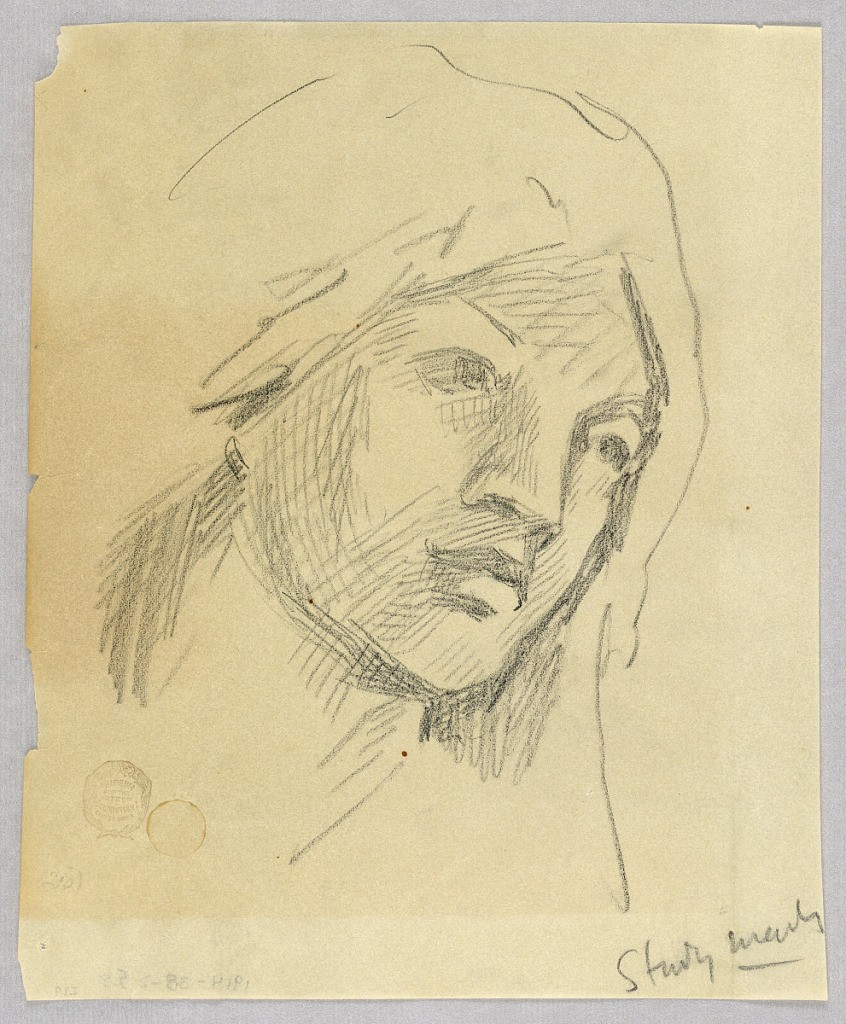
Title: Sketch of a Woman's Head
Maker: Francis Augustus Lathrop, American, 1849–1909
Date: ca. 1895
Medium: Black crayon on tracing paper
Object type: Drawing
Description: Woman looking out, slightly to the right, with a scarf or covering over her head.